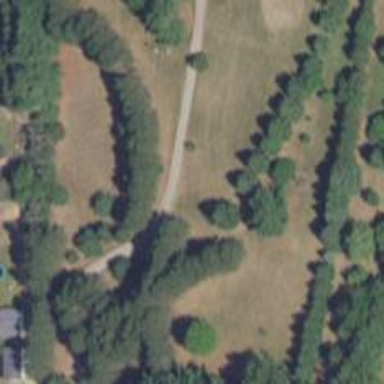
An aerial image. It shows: Driveway leading to service road.